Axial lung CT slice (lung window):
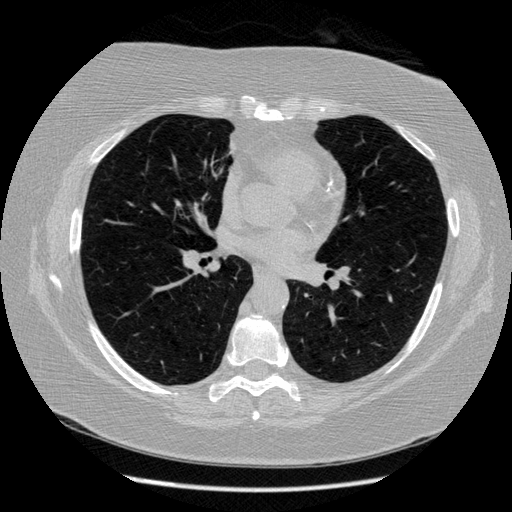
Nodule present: no